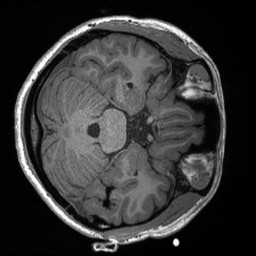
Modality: T1w
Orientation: axial
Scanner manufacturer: siemens
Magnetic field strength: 3 T
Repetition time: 2.4 s
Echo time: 0.00213 s